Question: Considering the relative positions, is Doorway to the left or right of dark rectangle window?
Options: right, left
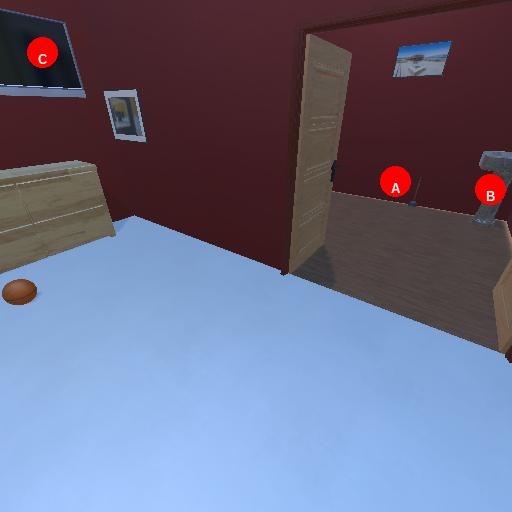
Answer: right